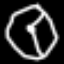
Label: clock